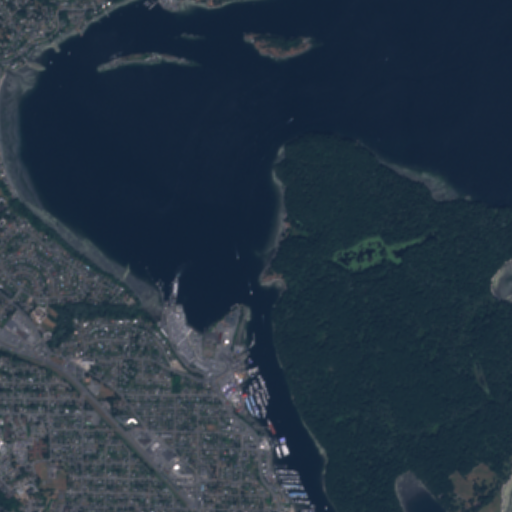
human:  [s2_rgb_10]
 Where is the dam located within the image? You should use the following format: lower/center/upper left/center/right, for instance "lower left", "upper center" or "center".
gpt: The dam is located in the center right of the image.
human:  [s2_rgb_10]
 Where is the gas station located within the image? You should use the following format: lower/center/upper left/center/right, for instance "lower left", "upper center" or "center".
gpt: The gas station is located in the lower left of the image.
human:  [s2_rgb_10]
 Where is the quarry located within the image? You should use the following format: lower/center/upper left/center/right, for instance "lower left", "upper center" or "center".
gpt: The quarry is located in the lower right of the image.
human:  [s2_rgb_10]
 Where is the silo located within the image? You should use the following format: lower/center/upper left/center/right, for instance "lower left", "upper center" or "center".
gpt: The silo is located in the lower center of the image.
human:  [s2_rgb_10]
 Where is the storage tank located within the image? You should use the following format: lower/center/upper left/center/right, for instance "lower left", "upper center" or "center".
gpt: The storage tank is located in the center of the image.
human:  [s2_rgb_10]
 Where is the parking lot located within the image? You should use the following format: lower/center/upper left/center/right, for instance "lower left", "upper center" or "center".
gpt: There is no parking lot in the image.